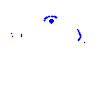
Particle: electron